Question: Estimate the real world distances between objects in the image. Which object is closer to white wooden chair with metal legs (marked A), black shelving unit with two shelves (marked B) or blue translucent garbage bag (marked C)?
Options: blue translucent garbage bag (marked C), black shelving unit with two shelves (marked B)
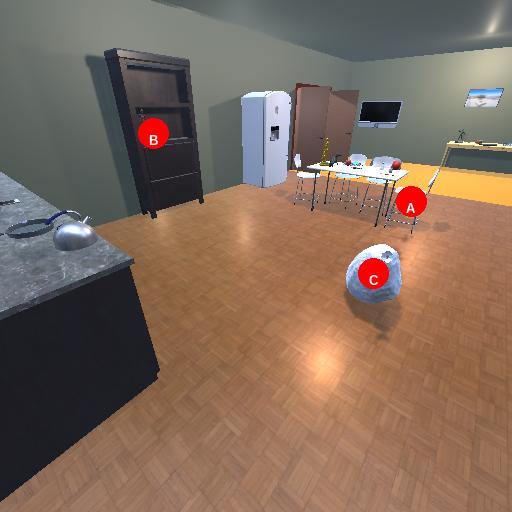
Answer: blue translucent garbage bag (marked C)